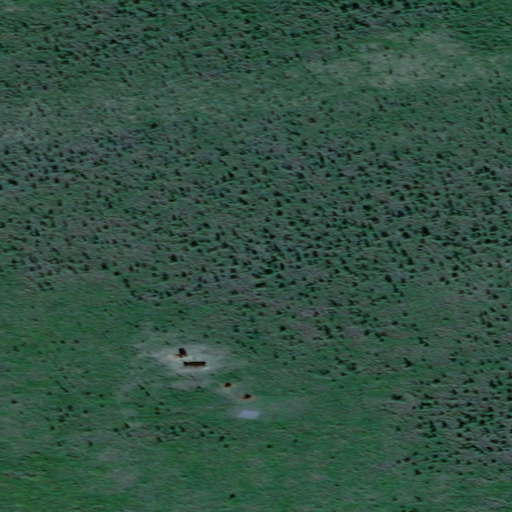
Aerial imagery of mountain in Alaska named Frozen Calf Mountain containing only unknown